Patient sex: F
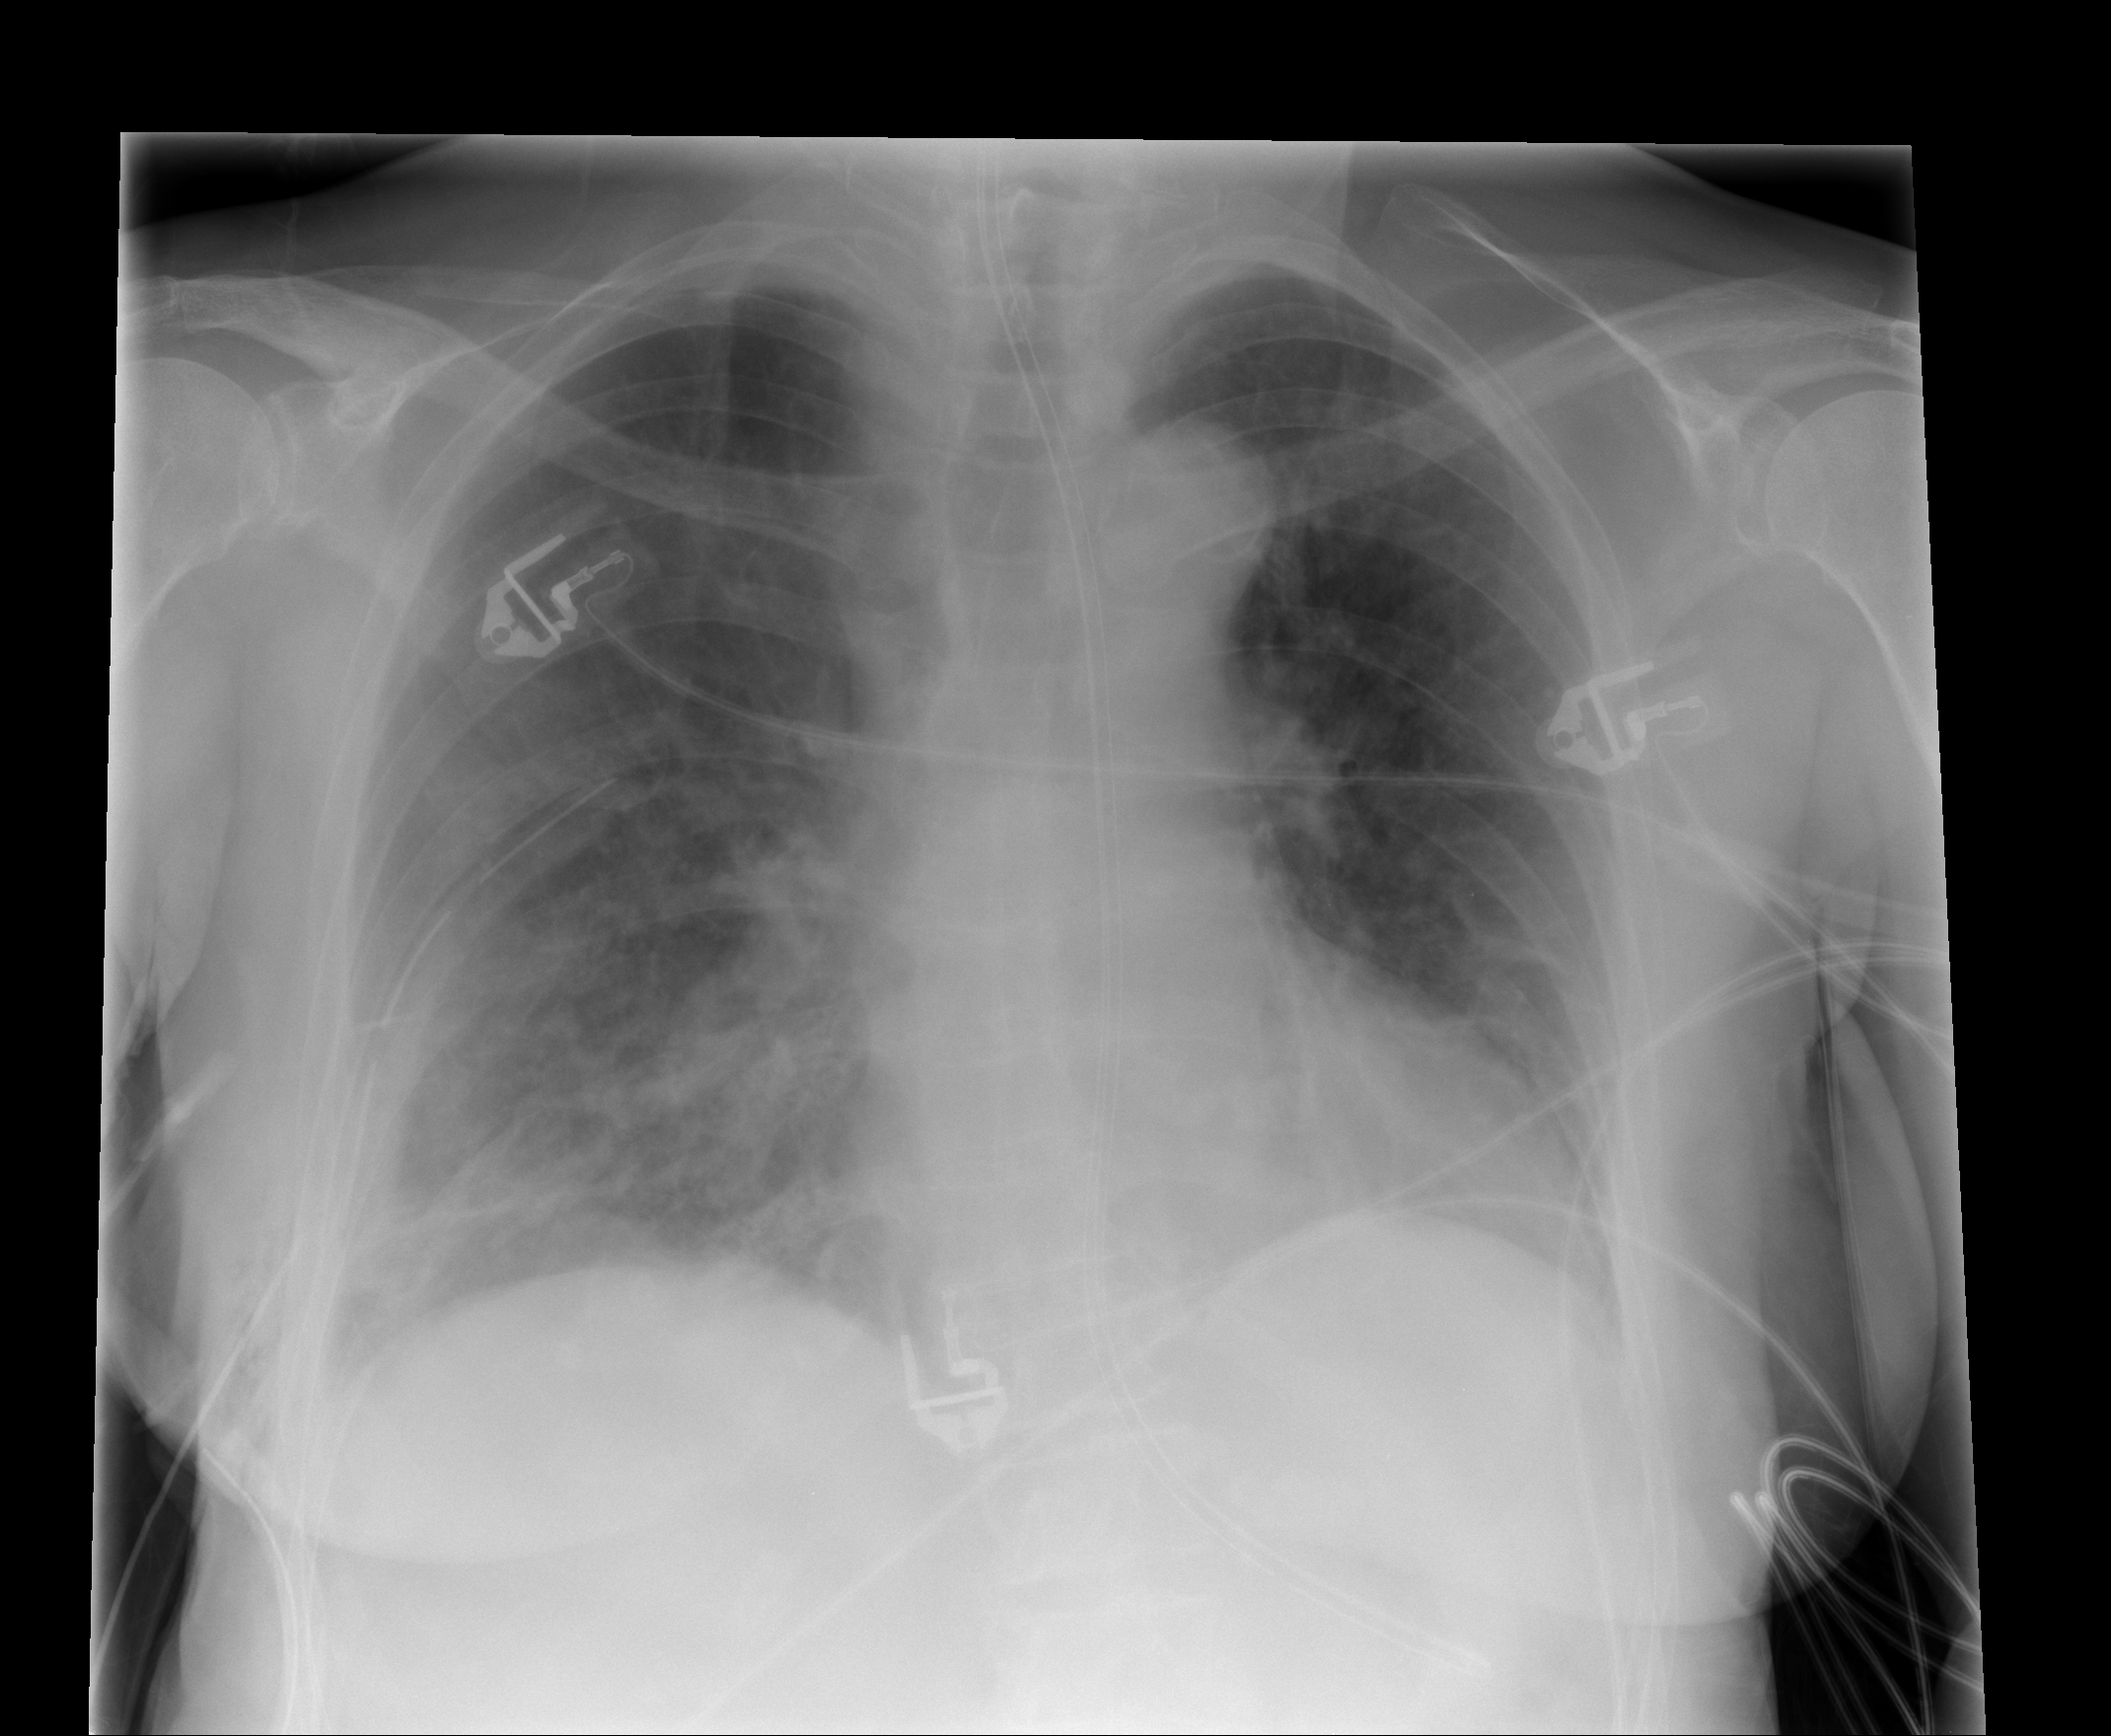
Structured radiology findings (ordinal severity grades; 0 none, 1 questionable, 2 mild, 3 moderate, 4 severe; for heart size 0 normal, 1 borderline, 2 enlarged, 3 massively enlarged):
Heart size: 0
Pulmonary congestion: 2
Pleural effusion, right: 1
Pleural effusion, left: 0
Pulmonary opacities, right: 2
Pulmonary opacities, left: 0
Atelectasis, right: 2
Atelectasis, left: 0